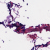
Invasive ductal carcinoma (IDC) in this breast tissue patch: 0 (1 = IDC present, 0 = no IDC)